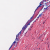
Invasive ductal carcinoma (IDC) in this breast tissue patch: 1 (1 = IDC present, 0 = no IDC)